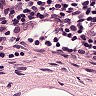
Metastatic tissue present: no